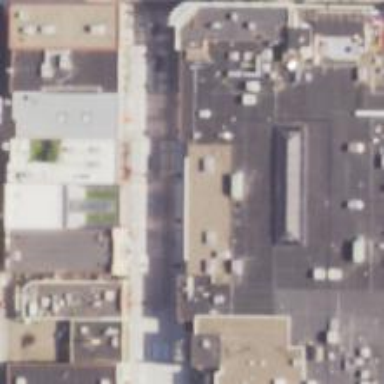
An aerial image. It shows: Mall building.